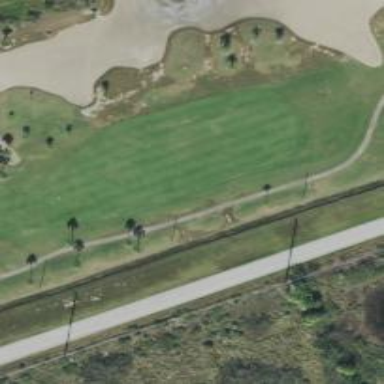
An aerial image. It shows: Path used for both walking and golf.